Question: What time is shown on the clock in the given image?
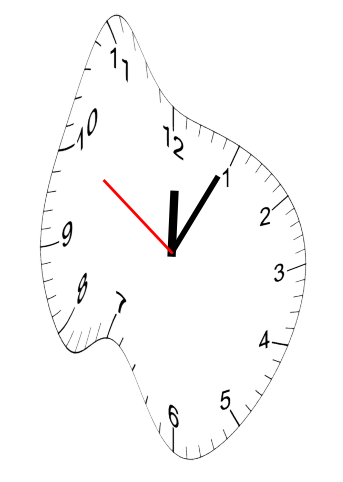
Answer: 12:04:50